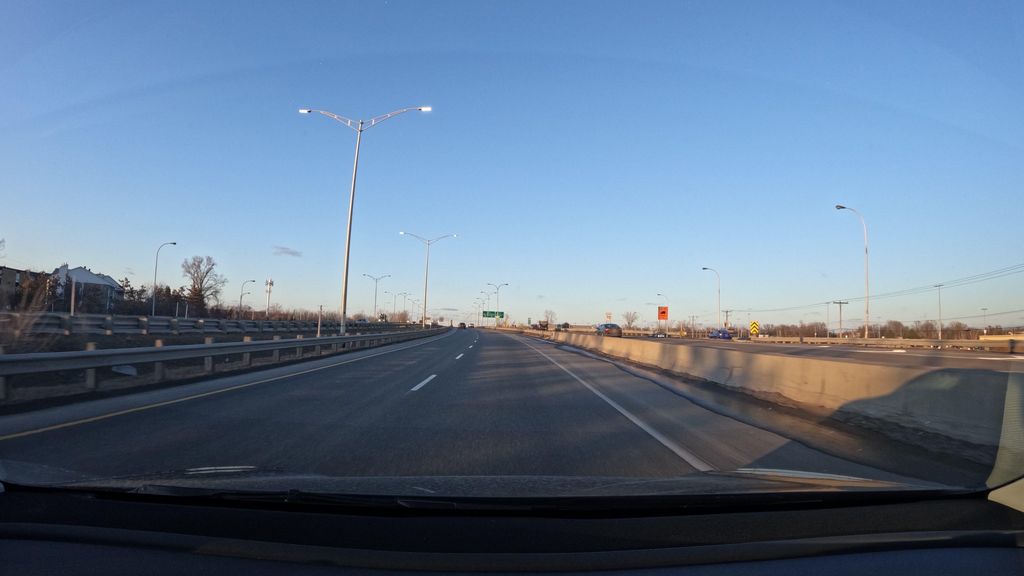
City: montreal